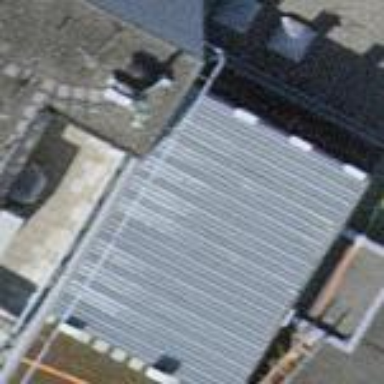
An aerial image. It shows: Section of building's roof.